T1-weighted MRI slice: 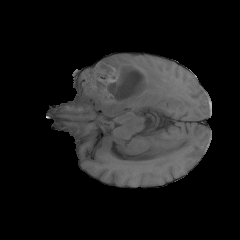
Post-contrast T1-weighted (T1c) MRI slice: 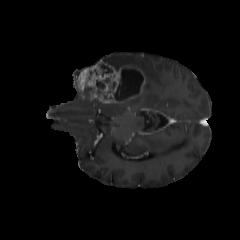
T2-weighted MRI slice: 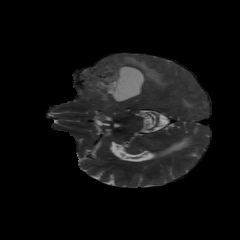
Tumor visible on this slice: yes